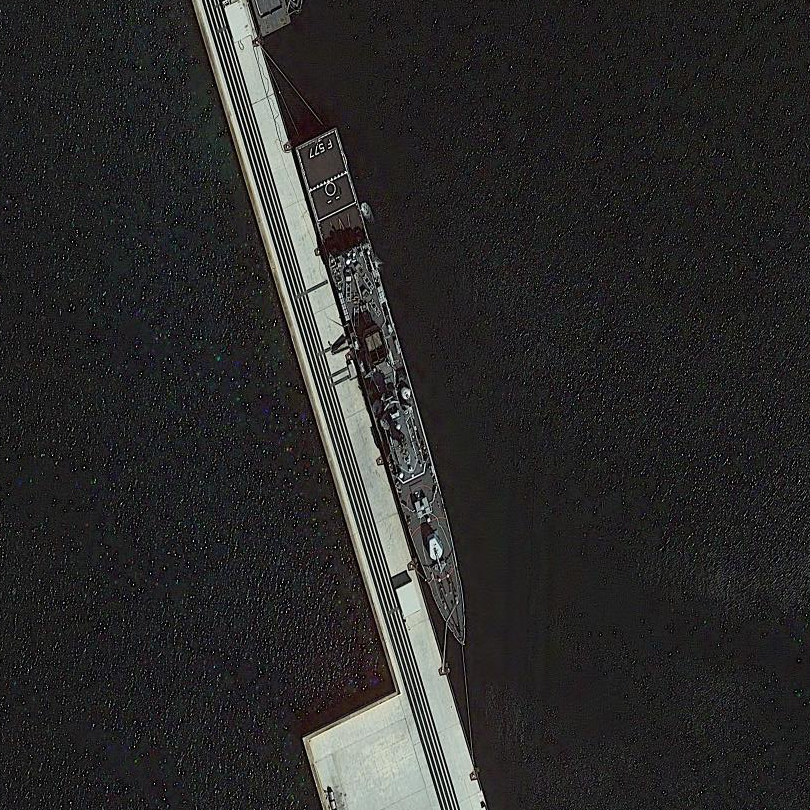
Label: cruiser